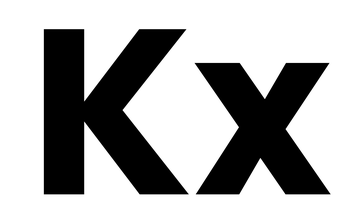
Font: Poppins-Bold